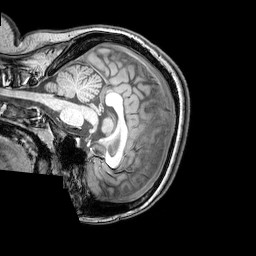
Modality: T1w
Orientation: sagittal
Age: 25
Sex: female
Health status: healthy
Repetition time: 0.081 s
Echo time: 0.037 s